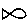
Label: fish